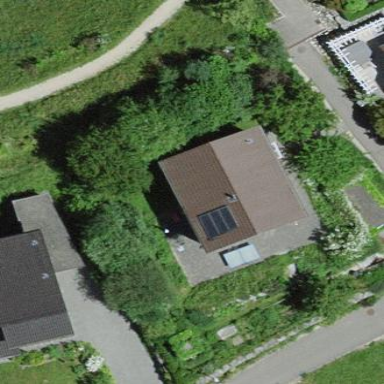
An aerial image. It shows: Residential building.